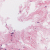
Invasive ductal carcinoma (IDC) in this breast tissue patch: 1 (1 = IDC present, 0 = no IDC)